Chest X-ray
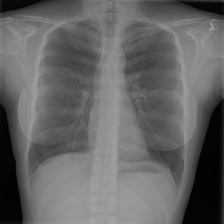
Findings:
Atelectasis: negative
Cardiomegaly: negative
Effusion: negative
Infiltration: negative
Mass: negative
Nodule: negative
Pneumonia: negative
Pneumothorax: negative
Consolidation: negative
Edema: negative
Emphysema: negative
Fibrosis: negative
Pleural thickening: negative
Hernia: negative